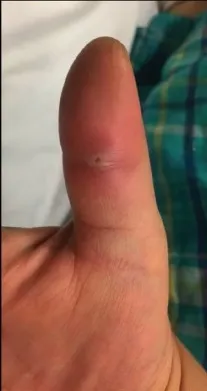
A. Photograph of affected Right Thumb was shown.
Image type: medical_photograph (skin_photograph)